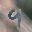
Label: 9